Field crop: maize
Growth stage: 2
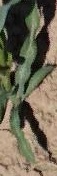
Species: maize